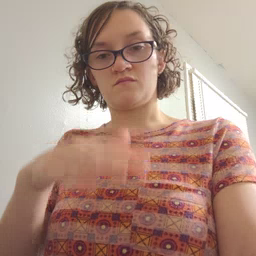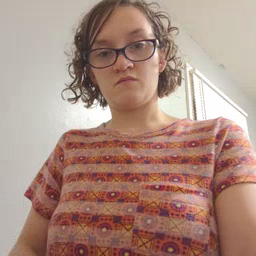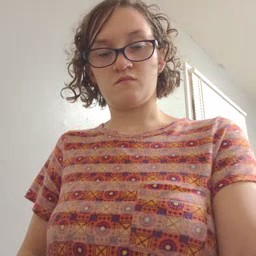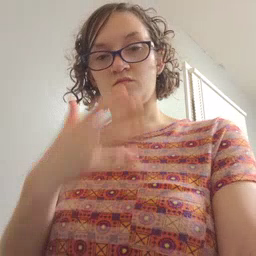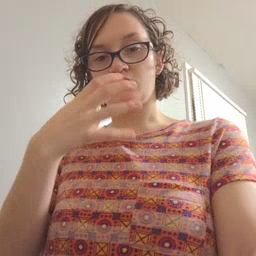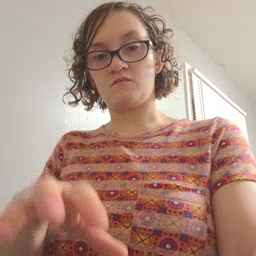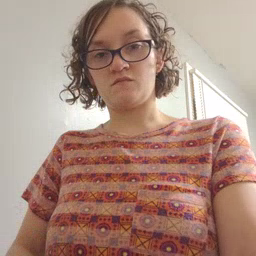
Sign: hot